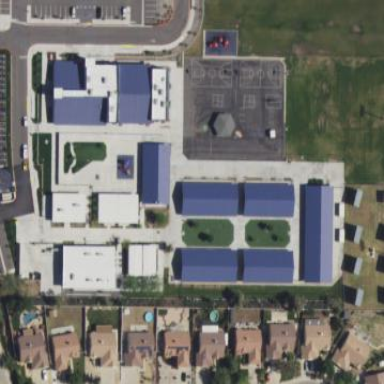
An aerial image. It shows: School.